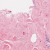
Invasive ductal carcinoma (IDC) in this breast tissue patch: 0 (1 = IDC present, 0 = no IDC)